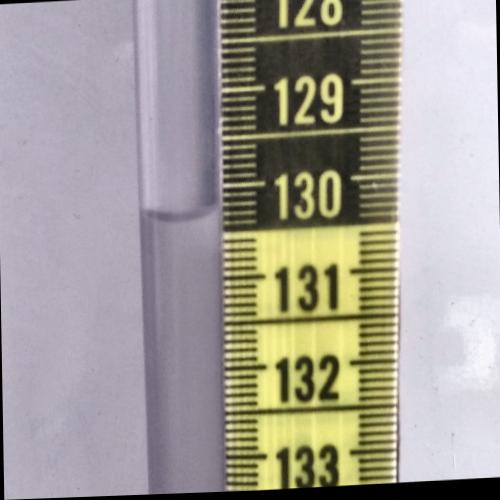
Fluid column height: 130.3 cm